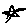
Label: star